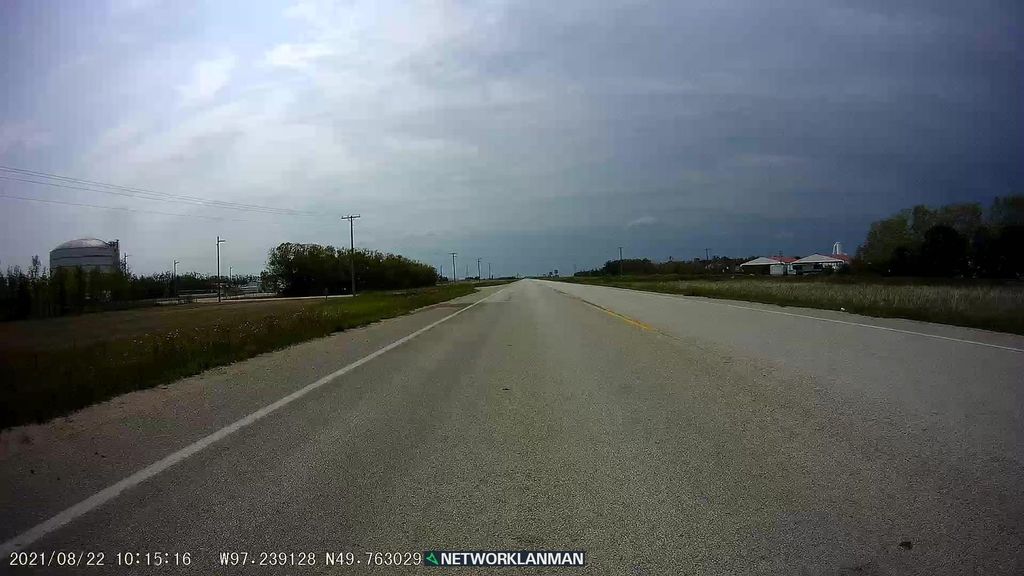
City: winnipeg